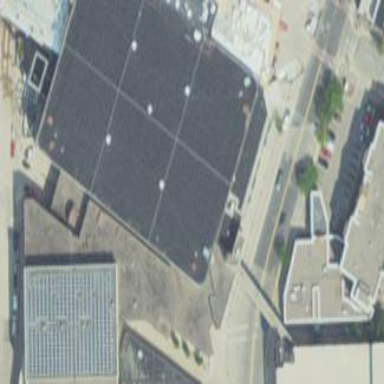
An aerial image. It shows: Building with black roof.